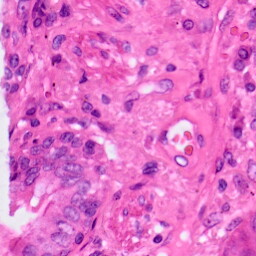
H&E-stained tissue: Lung